RGB frame:
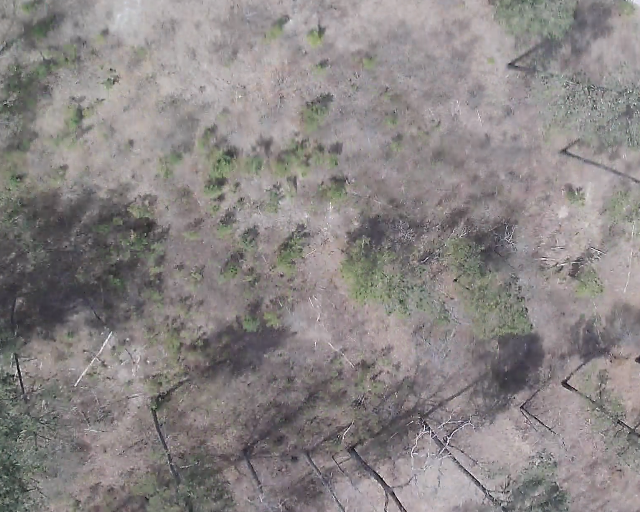
Thermal frame:
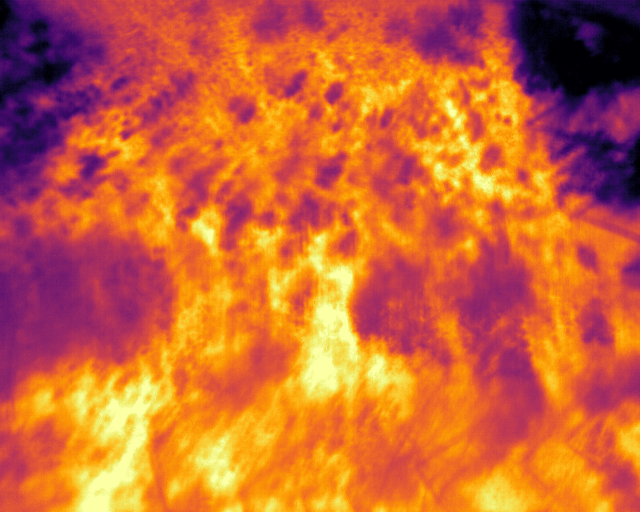
Captured: 2026-02-26 02:26:57
Pixels at or above 80 °C: 0 (fraction of frame: 0)